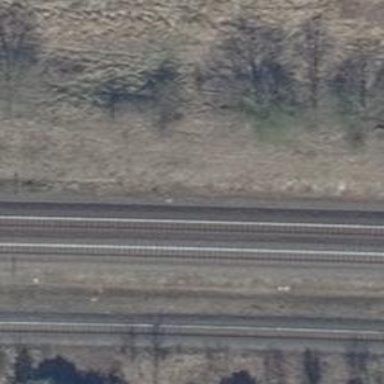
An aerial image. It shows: Railway track with contact line for electrification.